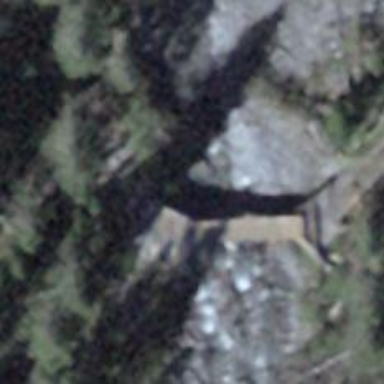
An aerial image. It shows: Path on bridge.